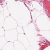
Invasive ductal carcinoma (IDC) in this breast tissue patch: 0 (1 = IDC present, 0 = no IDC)